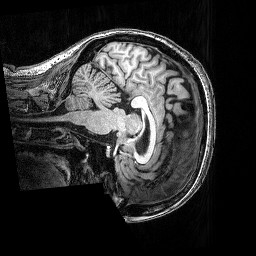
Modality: T1w
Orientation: sagittal
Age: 43
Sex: female
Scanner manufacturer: siemens
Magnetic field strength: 3 T
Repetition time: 2.53 s
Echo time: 0.0035 s